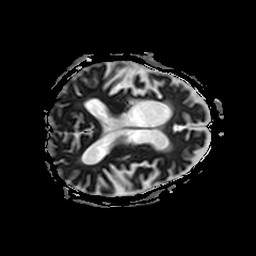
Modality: ADC
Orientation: axial
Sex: female
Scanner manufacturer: philips
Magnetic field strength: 3 T
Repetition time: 3.336 s
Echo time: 0.076 s